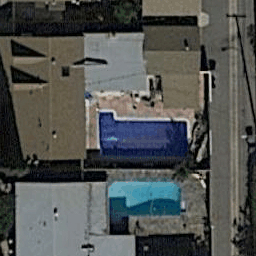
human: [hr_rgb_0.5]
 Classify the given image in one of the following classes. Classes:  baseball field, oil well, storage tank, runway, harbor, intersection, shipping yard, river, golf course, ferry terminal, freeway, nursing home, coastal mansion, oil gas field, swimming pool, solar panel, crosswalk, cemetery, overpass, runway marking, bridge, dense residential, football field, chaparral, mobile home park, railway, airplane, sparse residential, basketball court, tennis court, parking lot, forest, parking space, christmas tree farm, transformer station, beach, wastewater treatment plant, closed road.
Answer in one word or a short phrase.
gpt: swimming pool